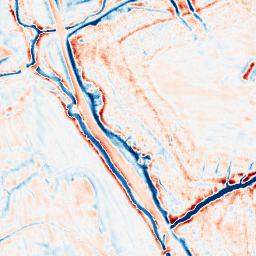
Category: edge_preserving
Decomposition family: bilateral
Decomposition parameters: d: 15
sigma_color: 100
sigma_space: 75
Upsampling method: fft_zeropad
Upsampling parameters: scale: 2
Upsampling scale: 2